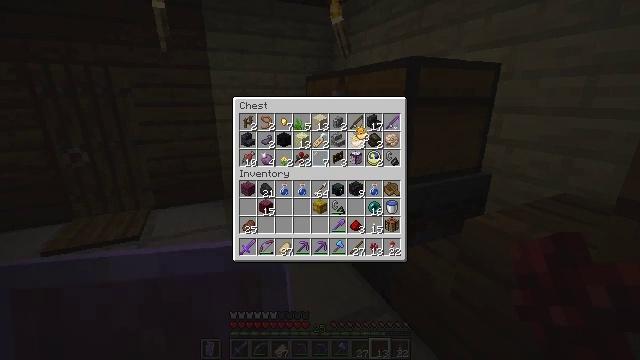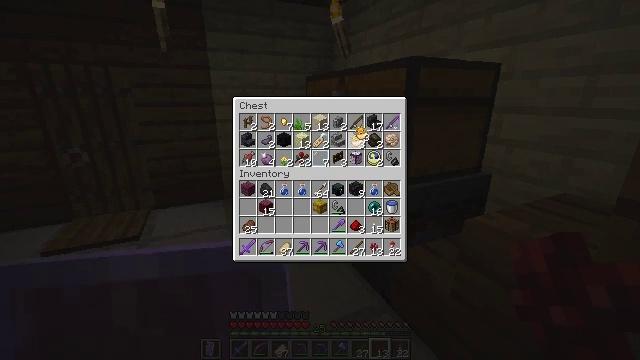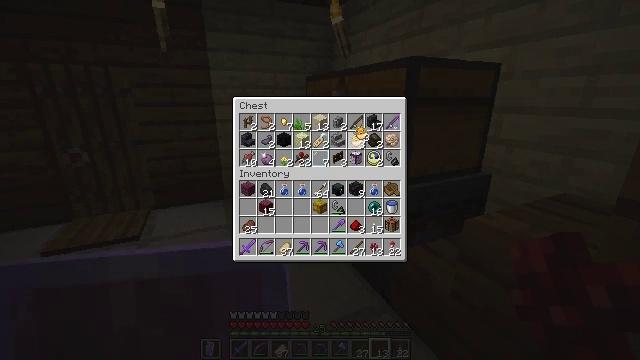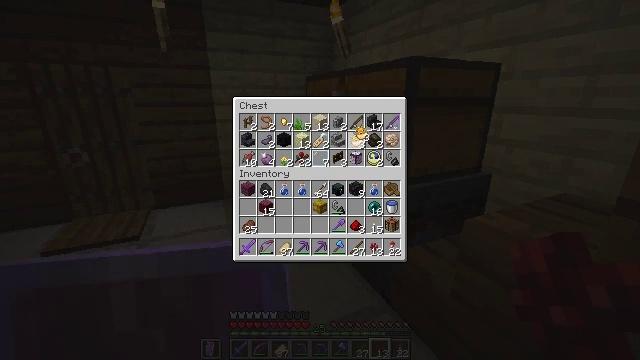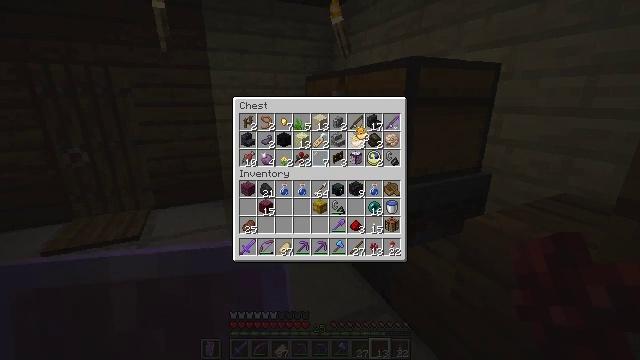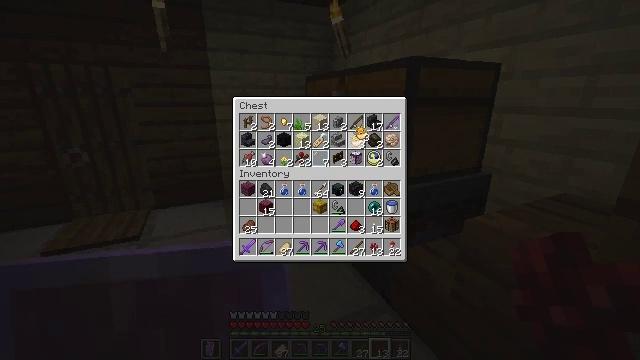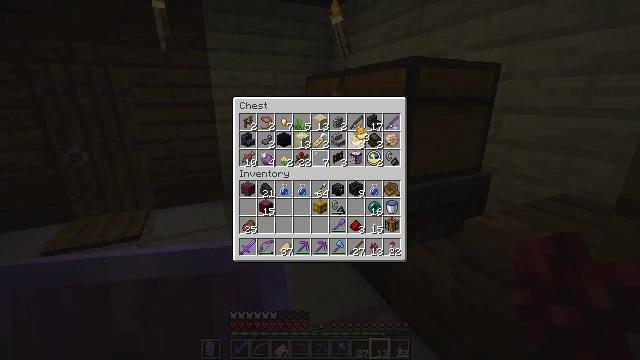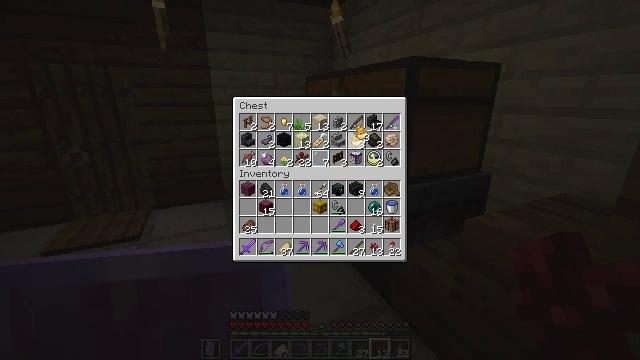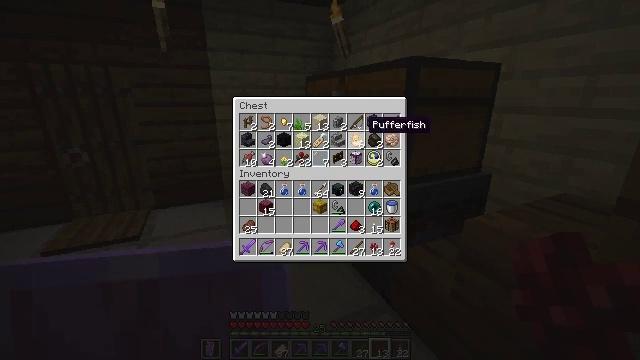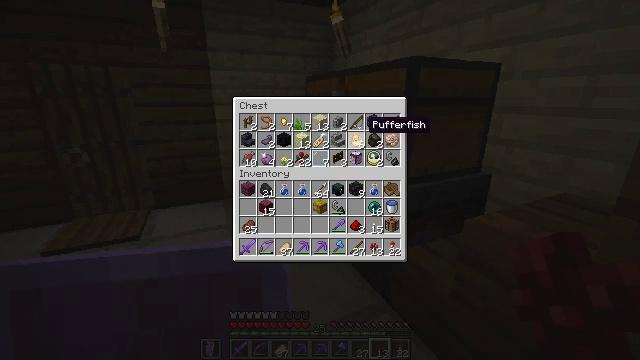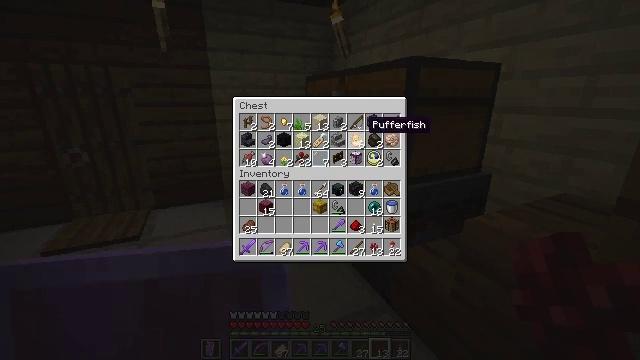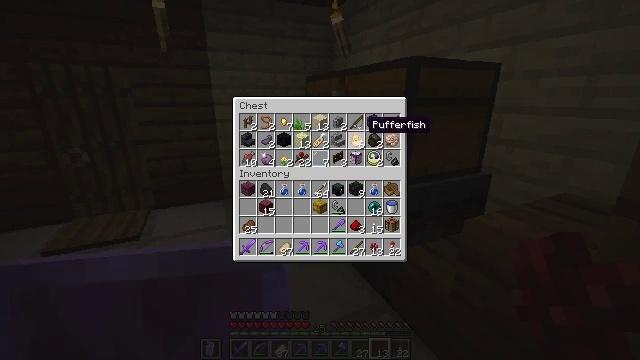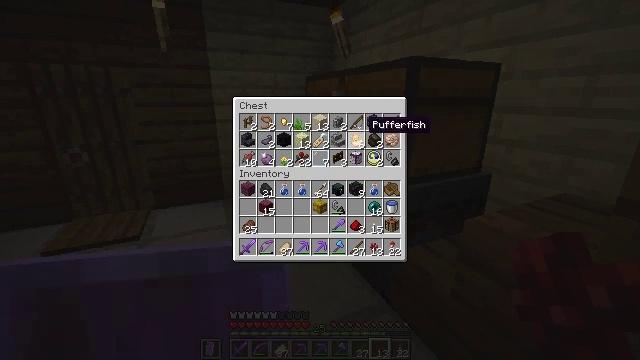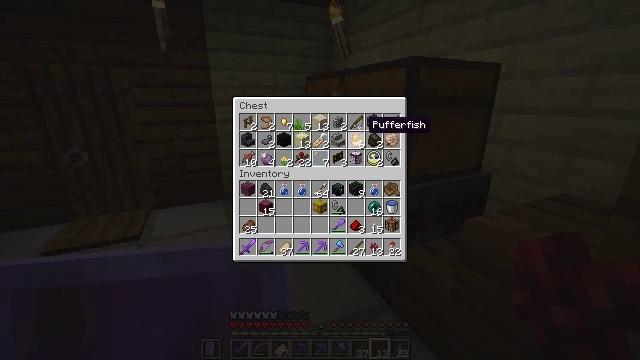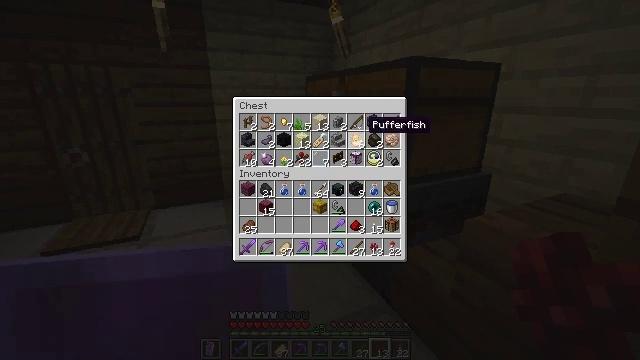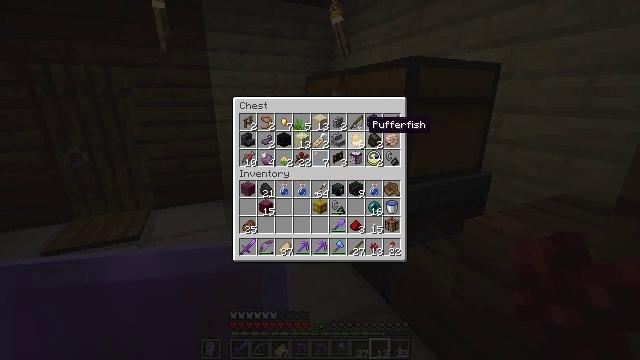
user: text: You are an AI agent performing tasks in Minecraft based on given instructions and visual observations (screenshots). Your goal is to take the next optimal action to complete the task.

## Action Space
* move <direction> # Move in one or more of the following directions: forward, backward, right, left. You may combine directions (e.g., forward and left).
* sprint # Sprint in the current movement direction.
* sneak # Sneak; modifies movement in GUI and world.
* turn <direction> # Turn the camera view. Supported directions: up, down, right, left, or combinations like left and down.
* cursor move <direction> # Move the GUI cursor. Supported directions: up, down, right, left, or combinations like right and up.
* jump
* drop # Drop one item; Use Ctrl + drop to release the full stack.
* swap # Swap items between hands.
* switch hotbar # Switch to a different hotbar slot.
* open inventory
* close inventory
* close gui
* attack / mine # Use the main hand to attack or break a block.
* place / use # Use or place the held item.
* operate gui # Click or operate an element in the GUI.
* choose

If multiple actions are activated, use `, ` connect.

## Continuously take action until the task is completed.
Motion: motion action
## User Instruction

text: Convert crimson stems into crimson planks.
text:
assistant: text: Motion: no_op
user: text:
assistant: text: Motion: no_op
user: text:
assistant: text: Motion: no_op
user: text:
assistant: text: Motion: no_op
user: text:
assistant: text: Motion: attack / mine
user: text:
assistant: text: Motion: attack / mine
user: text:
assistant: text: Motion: attack / mine
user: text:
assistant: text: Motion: no_op
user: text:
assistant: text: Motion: no_op
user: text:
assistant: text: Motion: no_op
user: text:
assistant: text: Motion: no_op
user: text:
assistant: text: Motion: no_op
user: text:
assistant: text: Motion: no_op
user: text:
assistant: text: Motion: no_op
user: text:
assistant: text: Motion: no_op
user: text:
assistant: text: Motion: attack / mine
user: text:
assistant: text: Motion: attack / mine
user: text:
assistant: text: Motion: attack / mine
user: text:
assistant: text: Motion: no_op
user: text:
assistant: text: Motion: no_op
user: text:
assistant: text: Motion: no_op
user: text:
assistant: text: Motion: no_op
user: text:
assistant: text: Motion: turn left
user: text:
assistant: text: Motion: turn left and down
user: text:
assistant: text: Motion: turn left and down
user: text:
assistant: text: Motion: turn left and down
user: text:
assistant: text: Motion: no_op
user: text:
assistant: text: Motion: no_op
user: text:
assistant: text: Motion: no_op
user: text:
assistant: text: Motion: no_op